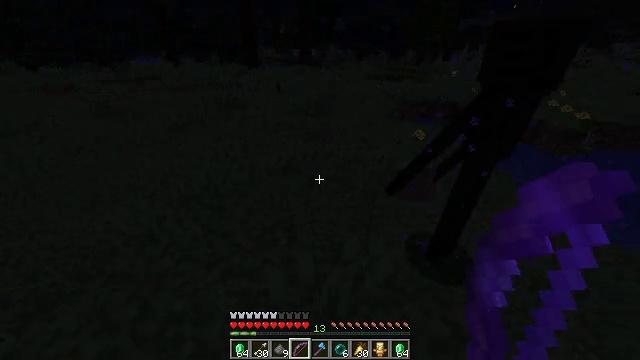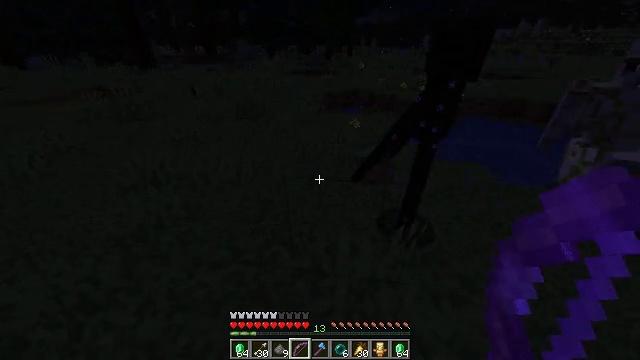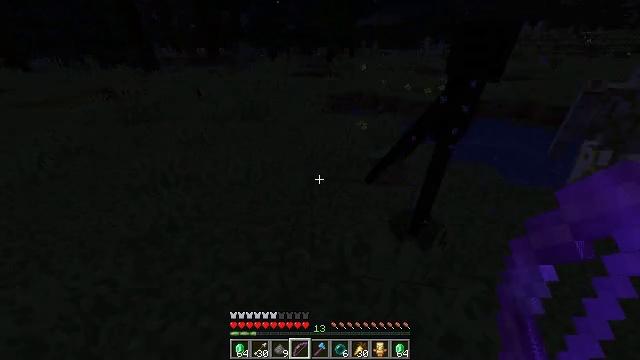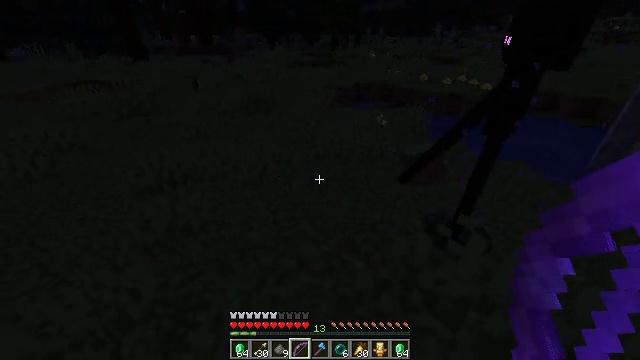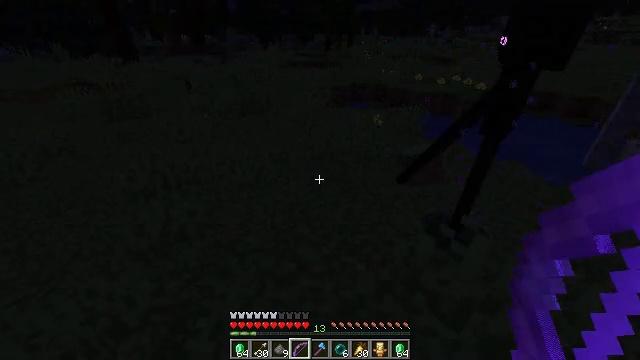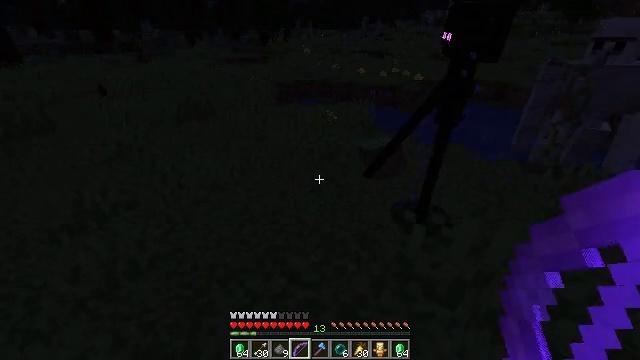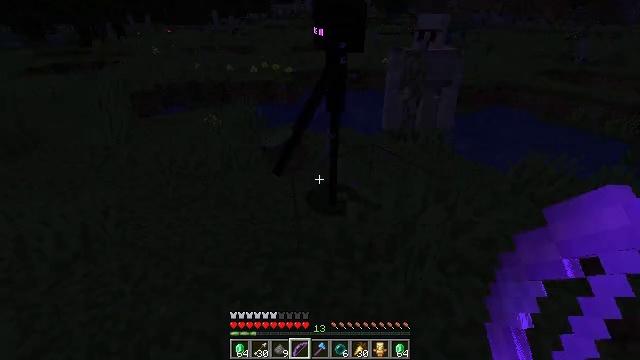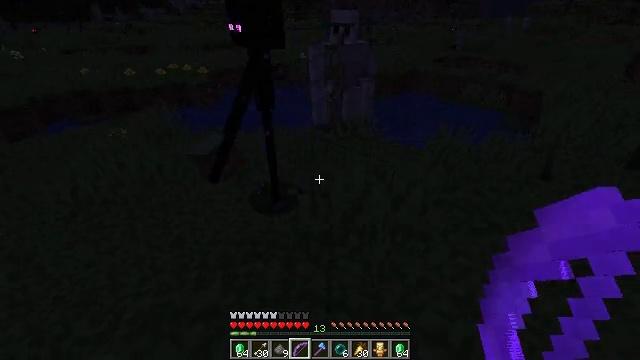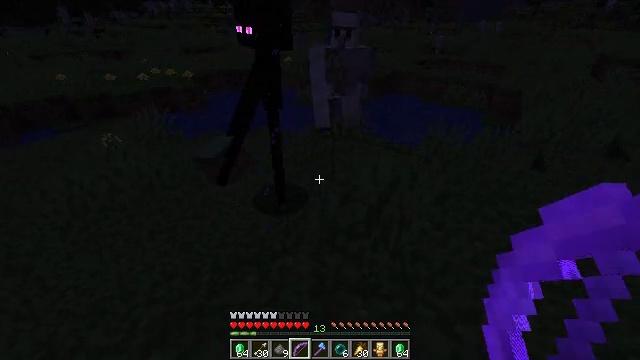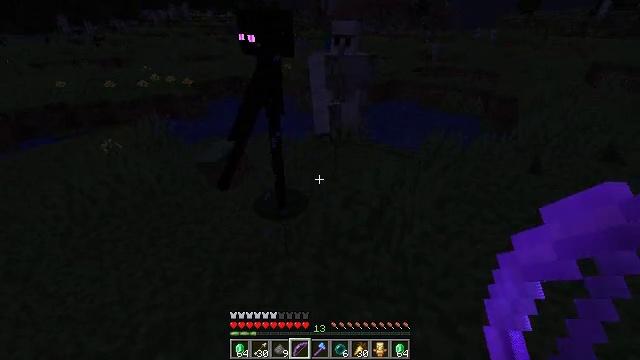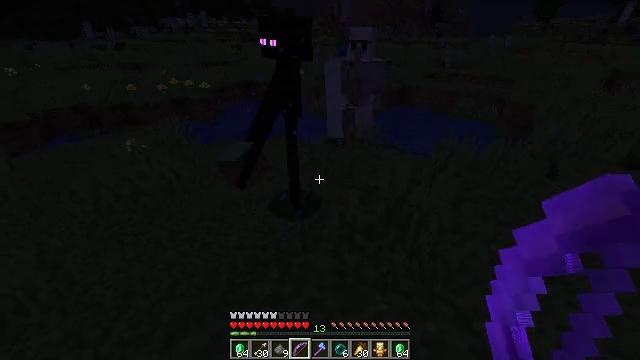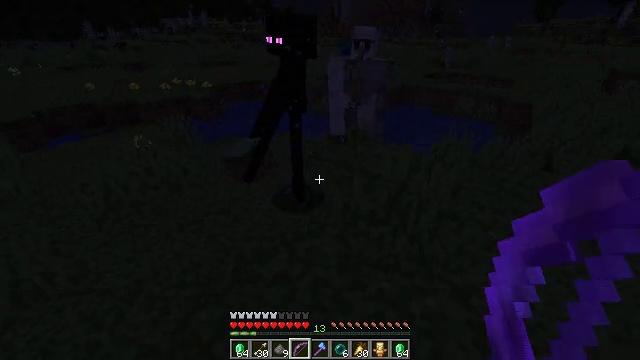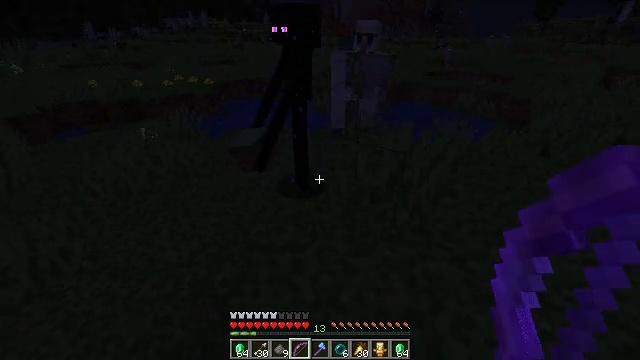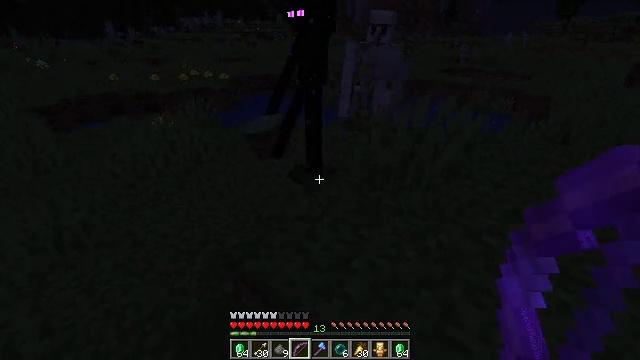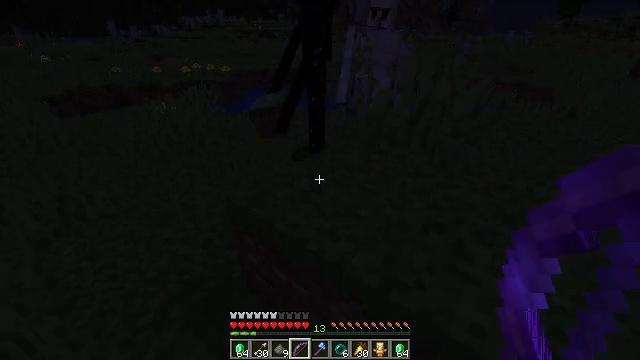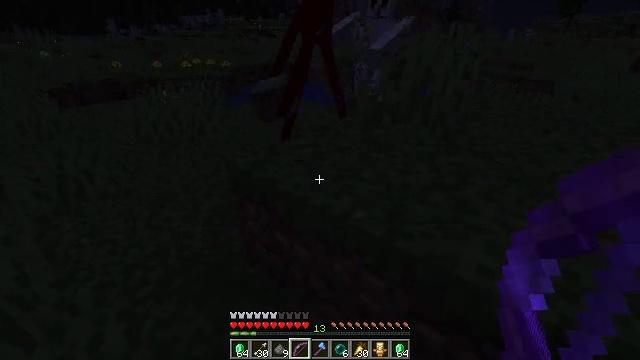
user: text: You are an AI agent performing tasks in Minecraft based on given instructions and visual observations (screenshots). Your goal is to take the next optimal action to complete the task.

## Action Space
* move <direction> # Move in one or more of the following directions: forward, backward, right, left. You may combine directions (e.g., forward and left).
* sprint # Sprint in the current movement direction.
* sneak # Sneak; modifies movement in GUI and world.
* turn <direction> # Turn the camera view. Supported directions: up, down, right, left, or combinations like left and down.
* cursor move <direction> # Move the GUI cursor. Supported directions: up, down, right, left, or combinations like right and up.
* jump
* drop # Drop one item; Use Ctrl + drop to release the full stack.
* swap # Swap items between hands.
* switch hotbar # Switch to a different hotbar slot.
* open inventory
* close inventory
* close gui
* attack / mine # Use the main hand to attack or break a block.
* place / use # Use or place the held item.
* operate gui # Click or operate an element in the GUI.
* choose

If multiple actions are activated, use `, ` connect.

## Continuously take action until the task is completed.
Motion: motion action
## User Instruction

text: Construct a firework rocket at a crafting station.
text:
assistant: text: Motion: move forward and move left, sprint, turn right
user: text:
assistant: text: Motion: move left, sprint
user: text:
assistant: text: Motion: move left
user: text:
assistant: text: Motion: move left, turn right
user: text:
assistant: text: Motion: move left, turn right
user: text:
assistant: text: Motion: move left, turn right
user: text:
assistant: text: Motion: move left, turn right
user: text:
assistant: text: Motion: move left, turn right
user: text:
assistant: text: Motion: move back, turn up
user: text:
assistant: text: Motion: move back, turn left and up
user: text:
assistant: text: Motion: move back
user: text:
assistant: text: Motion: move back
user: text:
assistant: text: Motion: move back, turn left
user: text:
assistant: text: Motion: move back
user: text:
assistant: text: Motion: move back
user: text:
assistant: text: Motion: move back
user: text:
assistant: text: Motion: move back
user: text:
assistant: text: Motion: move back
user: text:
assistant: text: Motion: turn right and up
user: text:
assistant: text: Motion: turn right and up
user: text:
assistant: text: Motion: turn up
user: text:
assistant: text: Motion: turn up
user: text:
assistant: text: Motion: move left, turn up
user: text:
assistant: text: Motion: move left, turn up
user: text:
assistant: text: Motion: move left, turn left and up
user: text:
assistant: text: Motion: move back and move left
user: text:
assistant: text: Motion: move back and move left, turn left
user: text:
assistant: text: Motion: move back and move left, turn up
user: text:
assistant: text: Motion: move back and move left, turn right and up
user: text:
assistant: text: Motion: move back and move left, turn right and up